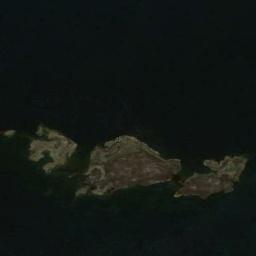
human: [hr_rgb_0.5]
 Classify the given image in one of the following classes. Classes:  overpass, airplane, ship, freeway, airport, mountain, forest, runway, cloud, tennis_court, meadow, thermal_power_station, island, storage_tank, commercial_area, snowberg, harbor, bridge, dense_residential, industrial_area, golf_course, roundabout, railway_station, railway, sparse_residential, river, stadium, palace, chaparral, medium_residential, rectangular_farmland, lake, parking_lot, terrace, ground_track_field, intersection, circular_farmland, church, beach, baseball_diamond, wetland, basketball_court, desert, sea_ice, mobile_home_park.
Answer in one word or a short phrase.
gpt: island